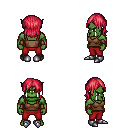
a pixel art fantasy rpg character, male body template, orc, green skin, brown pirate shirt, red pants, ruby red long bangs hairstyle, cloth bracers, metal boots, four views (front, back, left, right), 2x2 character sprite sheet, small pixel art, hard edges, no anti-aliasing